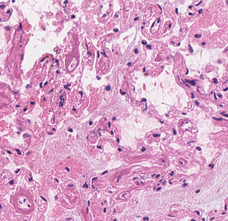
Tumor epithelial tissue: no
Tumor-associated stroma tissue: no
Normal tissue: yes